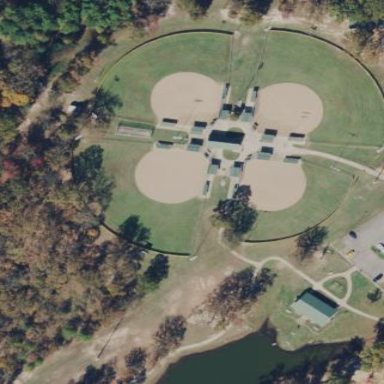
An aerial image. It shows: Baseball pitch for leisure land.